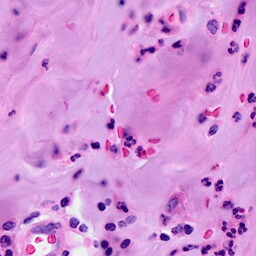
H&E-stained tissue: Breast